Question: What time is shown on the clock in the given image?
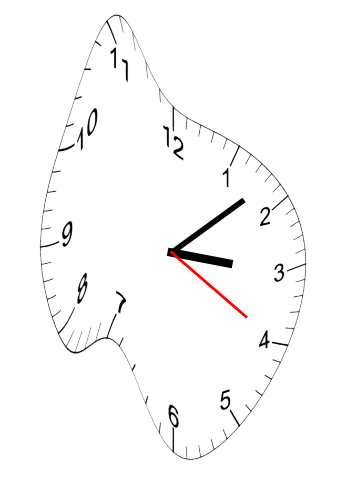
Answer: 03:08:20